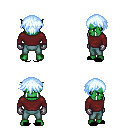
a pixel art fantasy rpg character, male body template, orc, green skin, maroon long-sleeve shirt, teal pants, white cyan short bangs hairstyle, metal gloves, black slippers, four views (front, back, left, right), 2x2 character sprite sheet, small pixel art, hard edges, no anti-aliasing